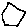
Label: hexagon